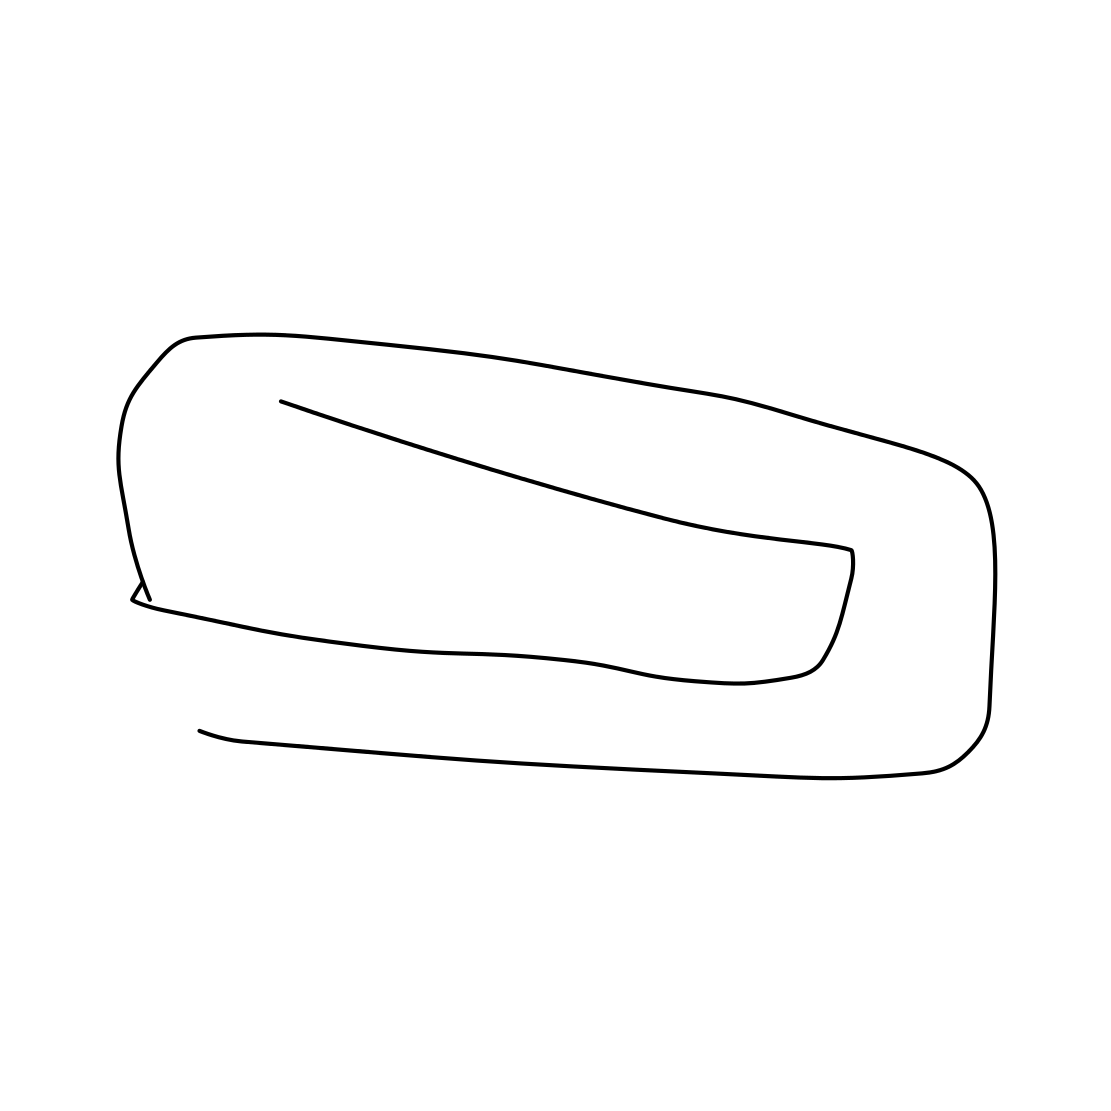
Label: paper clip